Interaction volume radius: 5 \u00c5
Interaction volume height: 30 \u00c5
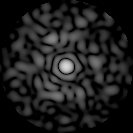
Disorder parameter: 0.8362